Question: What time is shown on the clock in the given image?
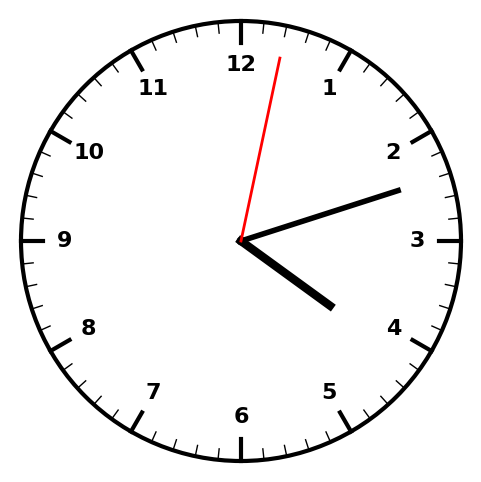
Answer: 04:12:02